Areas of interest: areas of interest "Park and greenspace"
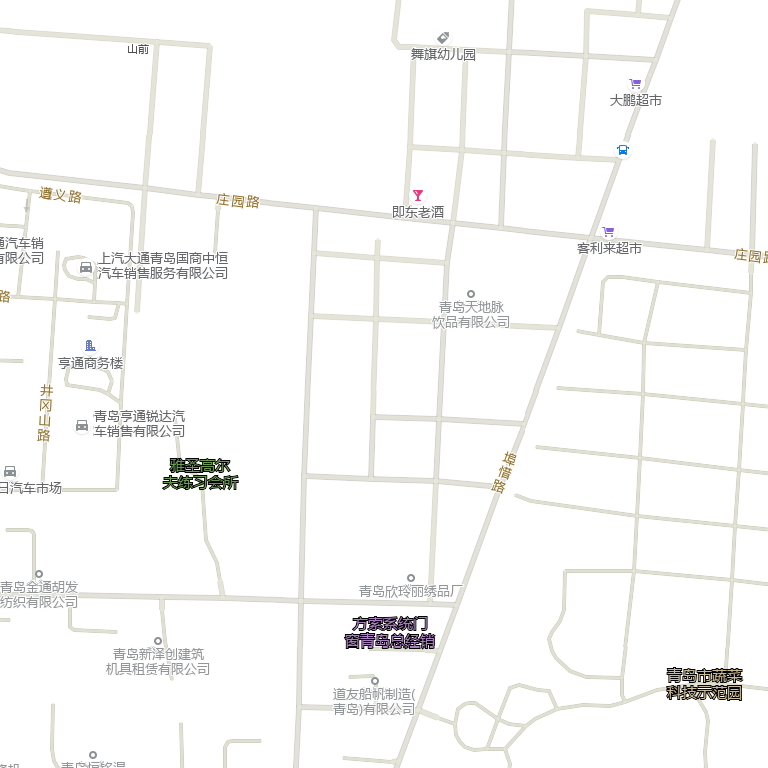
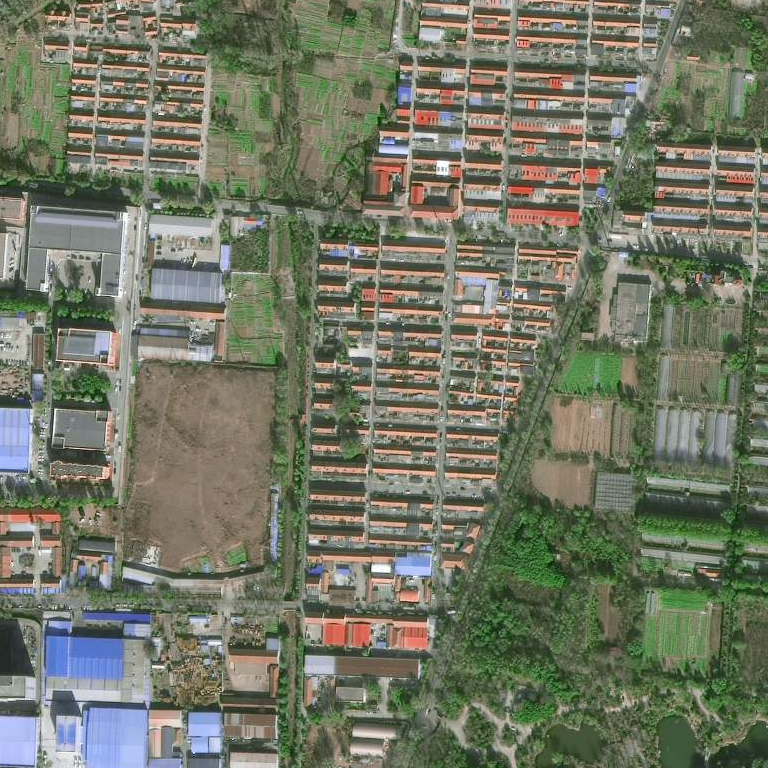